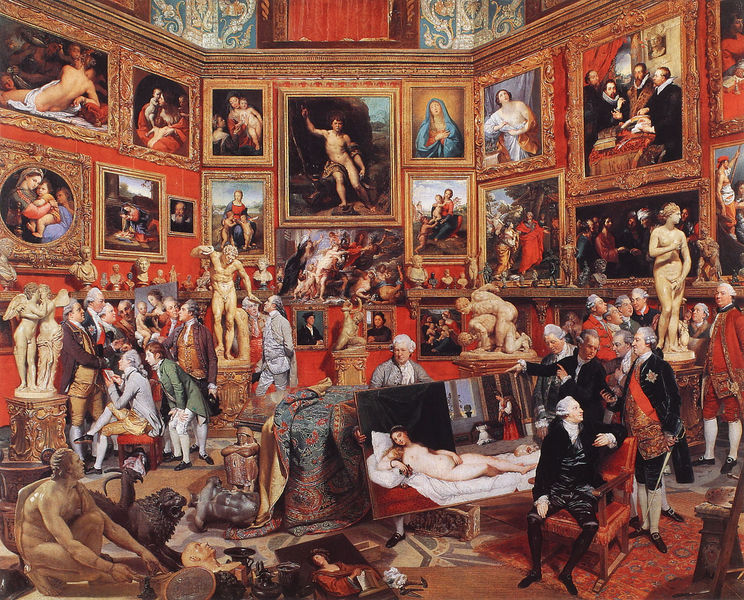
Titel: Die Tribüne der Uffizien
Künstler: Johan Zoffany
Institution: Windsor Castle, Collection of her Majesty
Schlagwörter: akt, gemälde, nackt, menschen, männer, stuhl, rot, teppich, bild, gold, reich, sessel, publikum, bilder, figuren, könig, manet, nackte, zeigen, galerie, kunst, pracht, anschauen, ausstellung, skulpturen, statuen, auktion, venus, löwe, museum, bild im bild, prunk, ansehen, perücken, maria, akademie, gallerie, perrücke, gemäldesammlung, petersburg, besichtigen, kunstwerke, mise en abyme, bachhus, dioskuren, petersburger